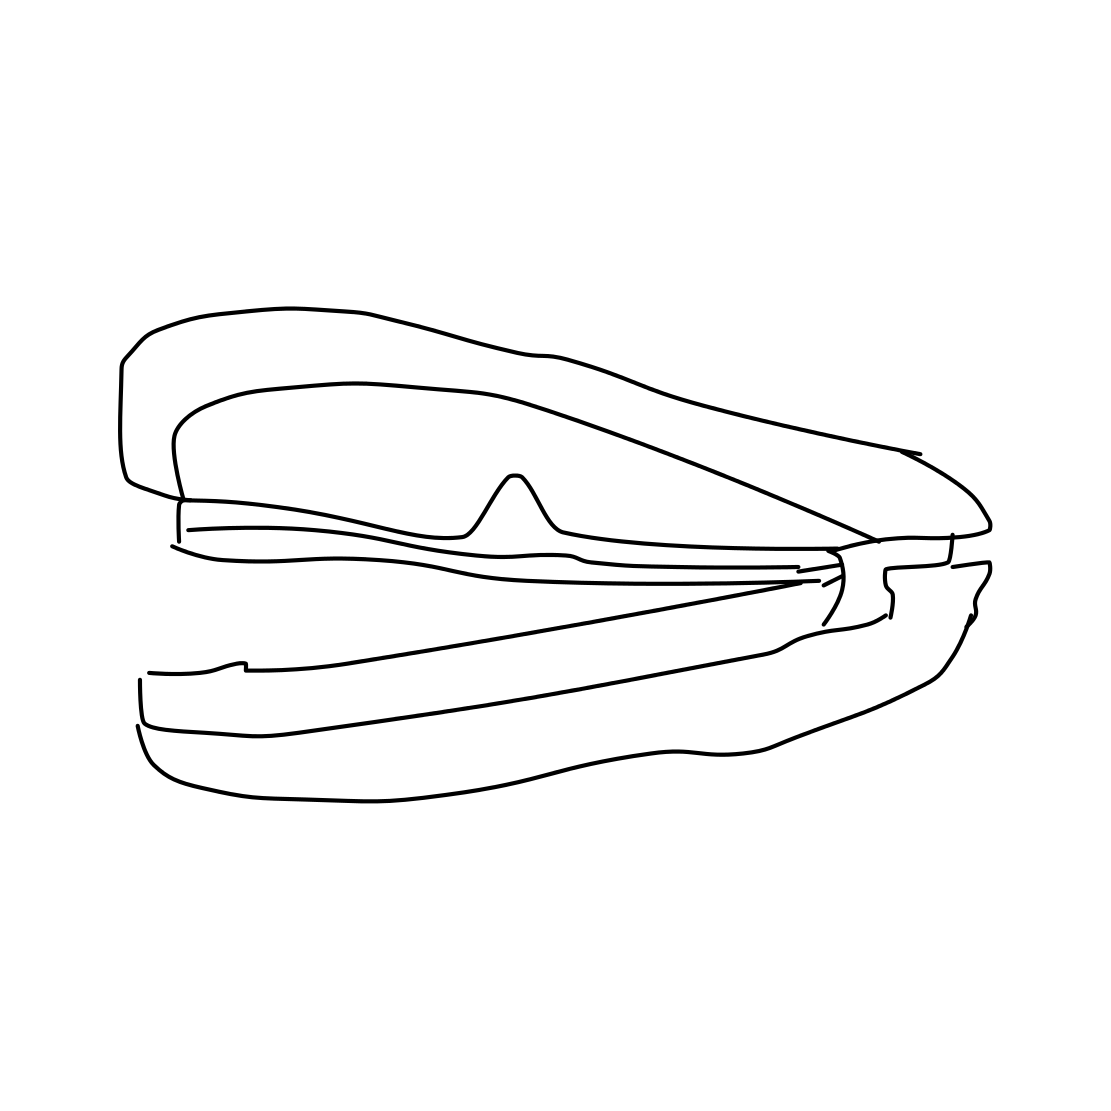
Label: stapler